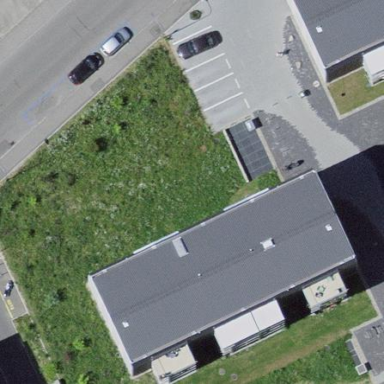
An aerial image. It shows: Grey building with gambrel-shaped roof.